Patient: sex F, age 31
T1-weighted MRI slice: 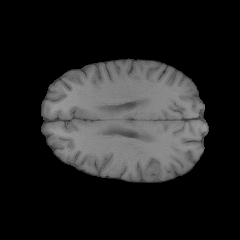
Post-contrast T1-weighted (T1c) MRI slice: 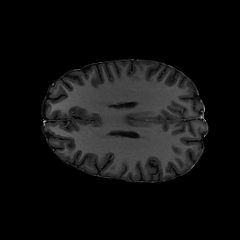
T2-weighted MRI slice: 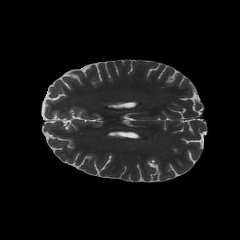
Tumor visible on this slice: no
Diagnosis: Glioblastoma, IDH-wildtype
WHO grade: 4